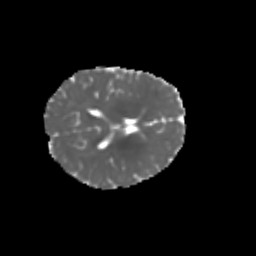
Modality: MD
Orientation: axial
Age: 6
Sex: female
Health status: healthy